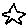
Label: star